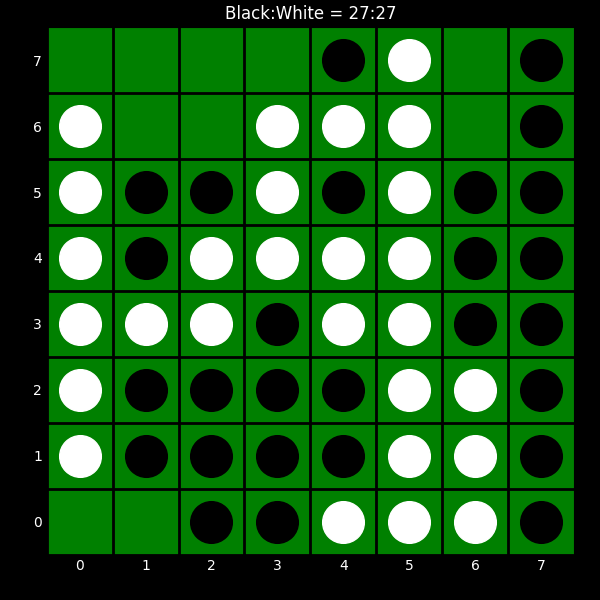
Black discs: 27
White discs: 27